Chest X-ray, PA view. Patient: 50 years old, sex M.
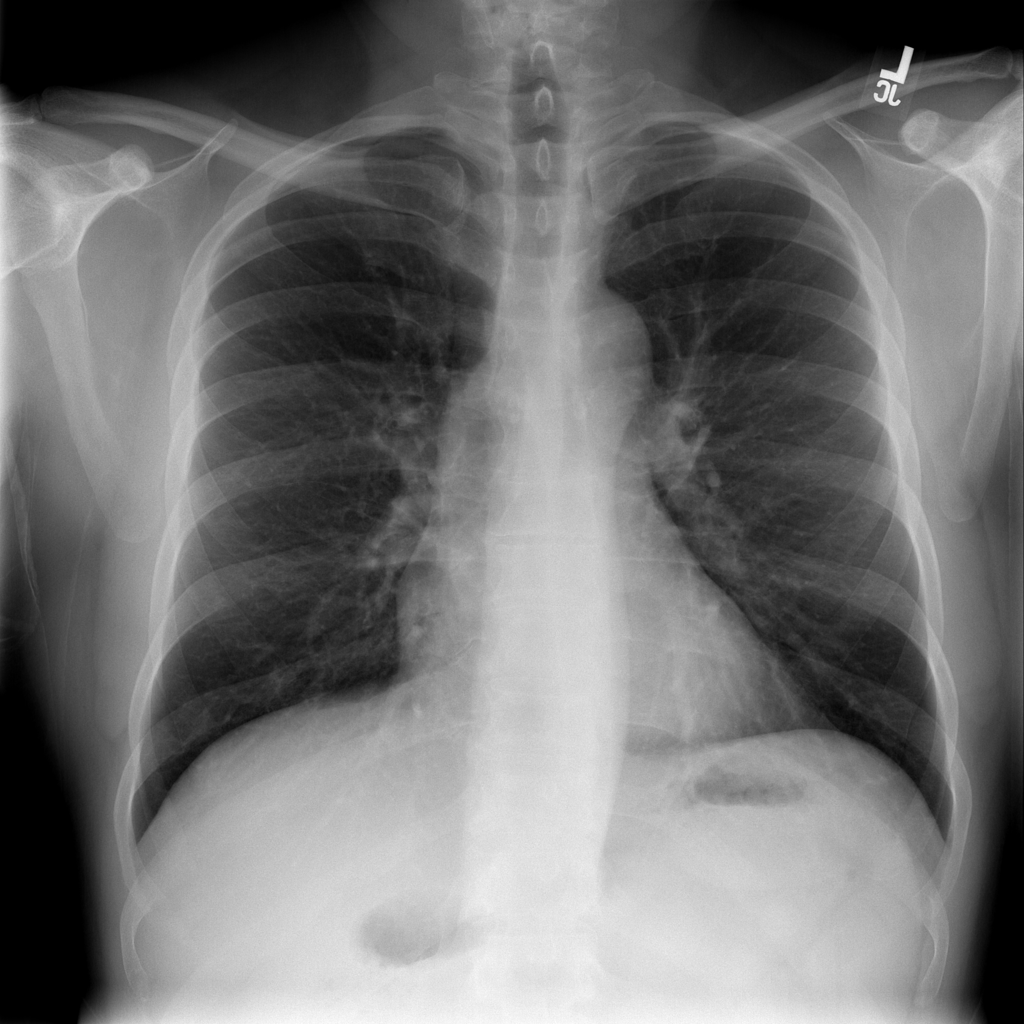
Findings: No Finding